Interaction volume radius: 5 \u00c5
Interaction volume height: 40 \u00c5
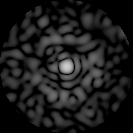
Disorder parameter: 0.8625